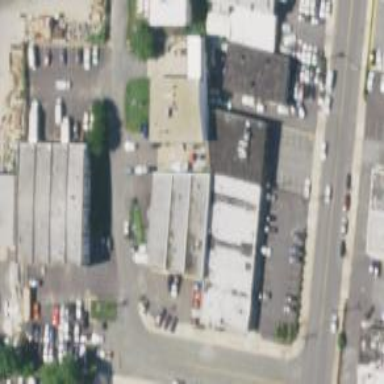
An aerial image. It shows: Industrial building.